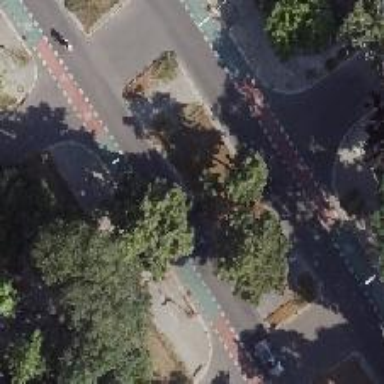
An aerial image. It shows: Secondary road with asphalt surface. There is green cycle lane alongside.